Field crop: maize
Growth stage: 2
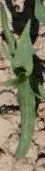
Species: maize